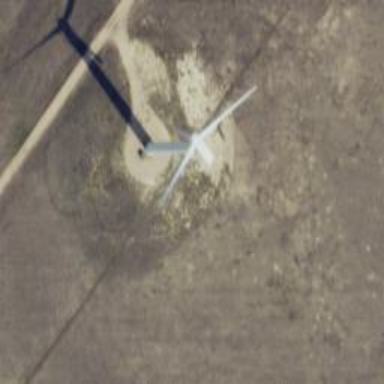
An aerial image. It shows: Wind power generator utilizing wind turbines.